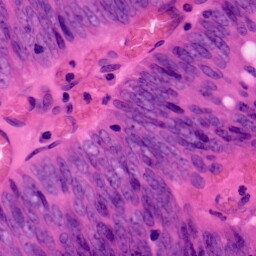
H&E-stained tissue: Colon